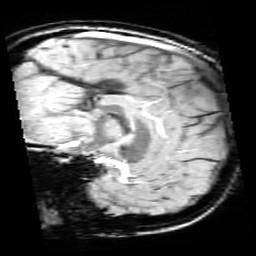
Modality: SWI
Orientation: sagittal
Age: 10
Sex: female
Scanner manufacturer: siemens
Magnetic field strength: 3 T
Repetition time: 0.027 s
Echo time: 0.02 s